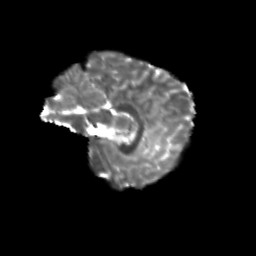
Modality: T2w
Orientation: sagittal
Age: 10
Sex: male
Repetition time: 9.512 s
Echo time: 0.089 s